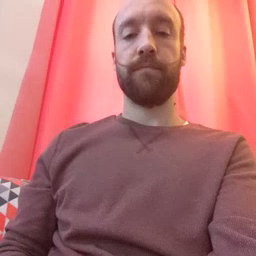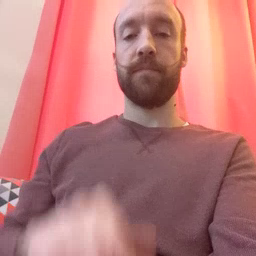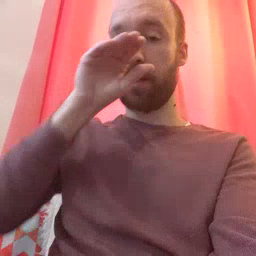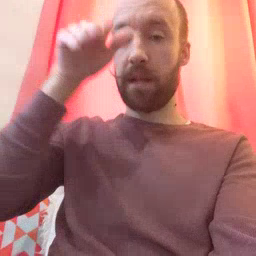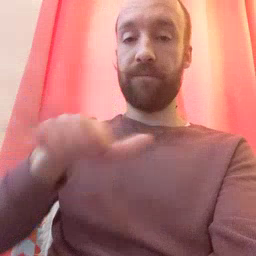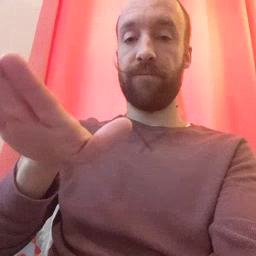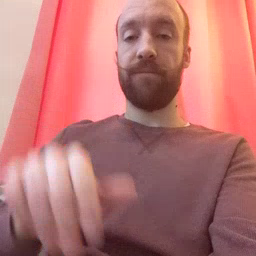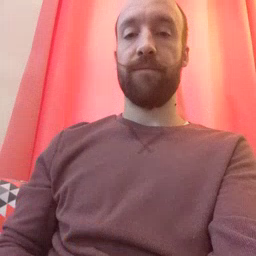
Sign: elephant